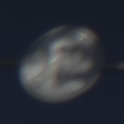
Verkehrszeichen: EndeGeschwindigkeit110
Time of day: MorningAfternoon
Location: Outdoor (Nature)
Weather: PartlyCloudy
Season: NotSpecified
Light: Natural